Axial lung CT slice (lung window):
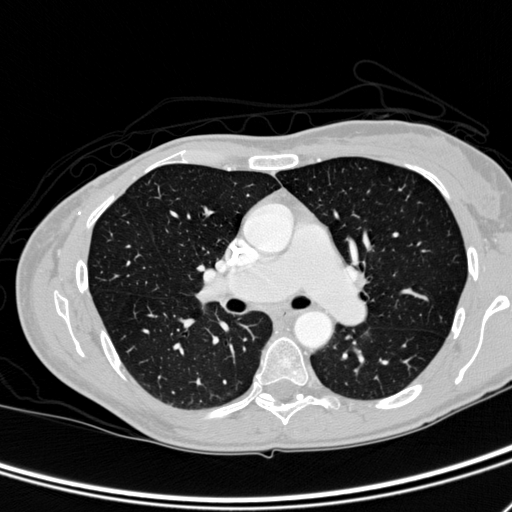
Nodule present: no